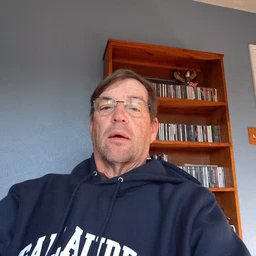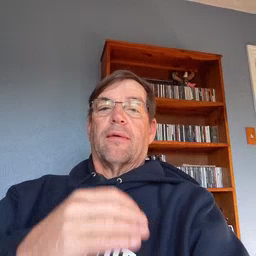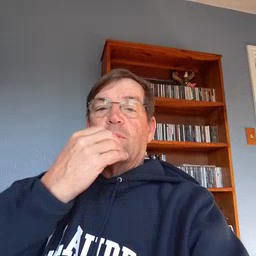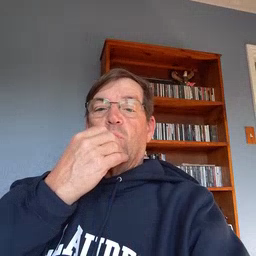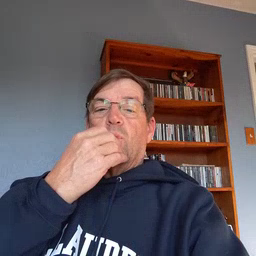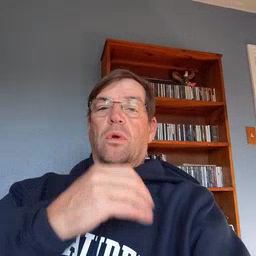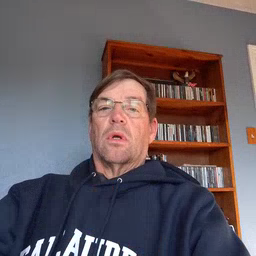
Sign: food